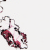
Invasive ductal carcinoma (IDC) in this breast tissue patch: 0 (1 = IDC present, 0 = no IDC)